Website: home-depot
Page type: review-order
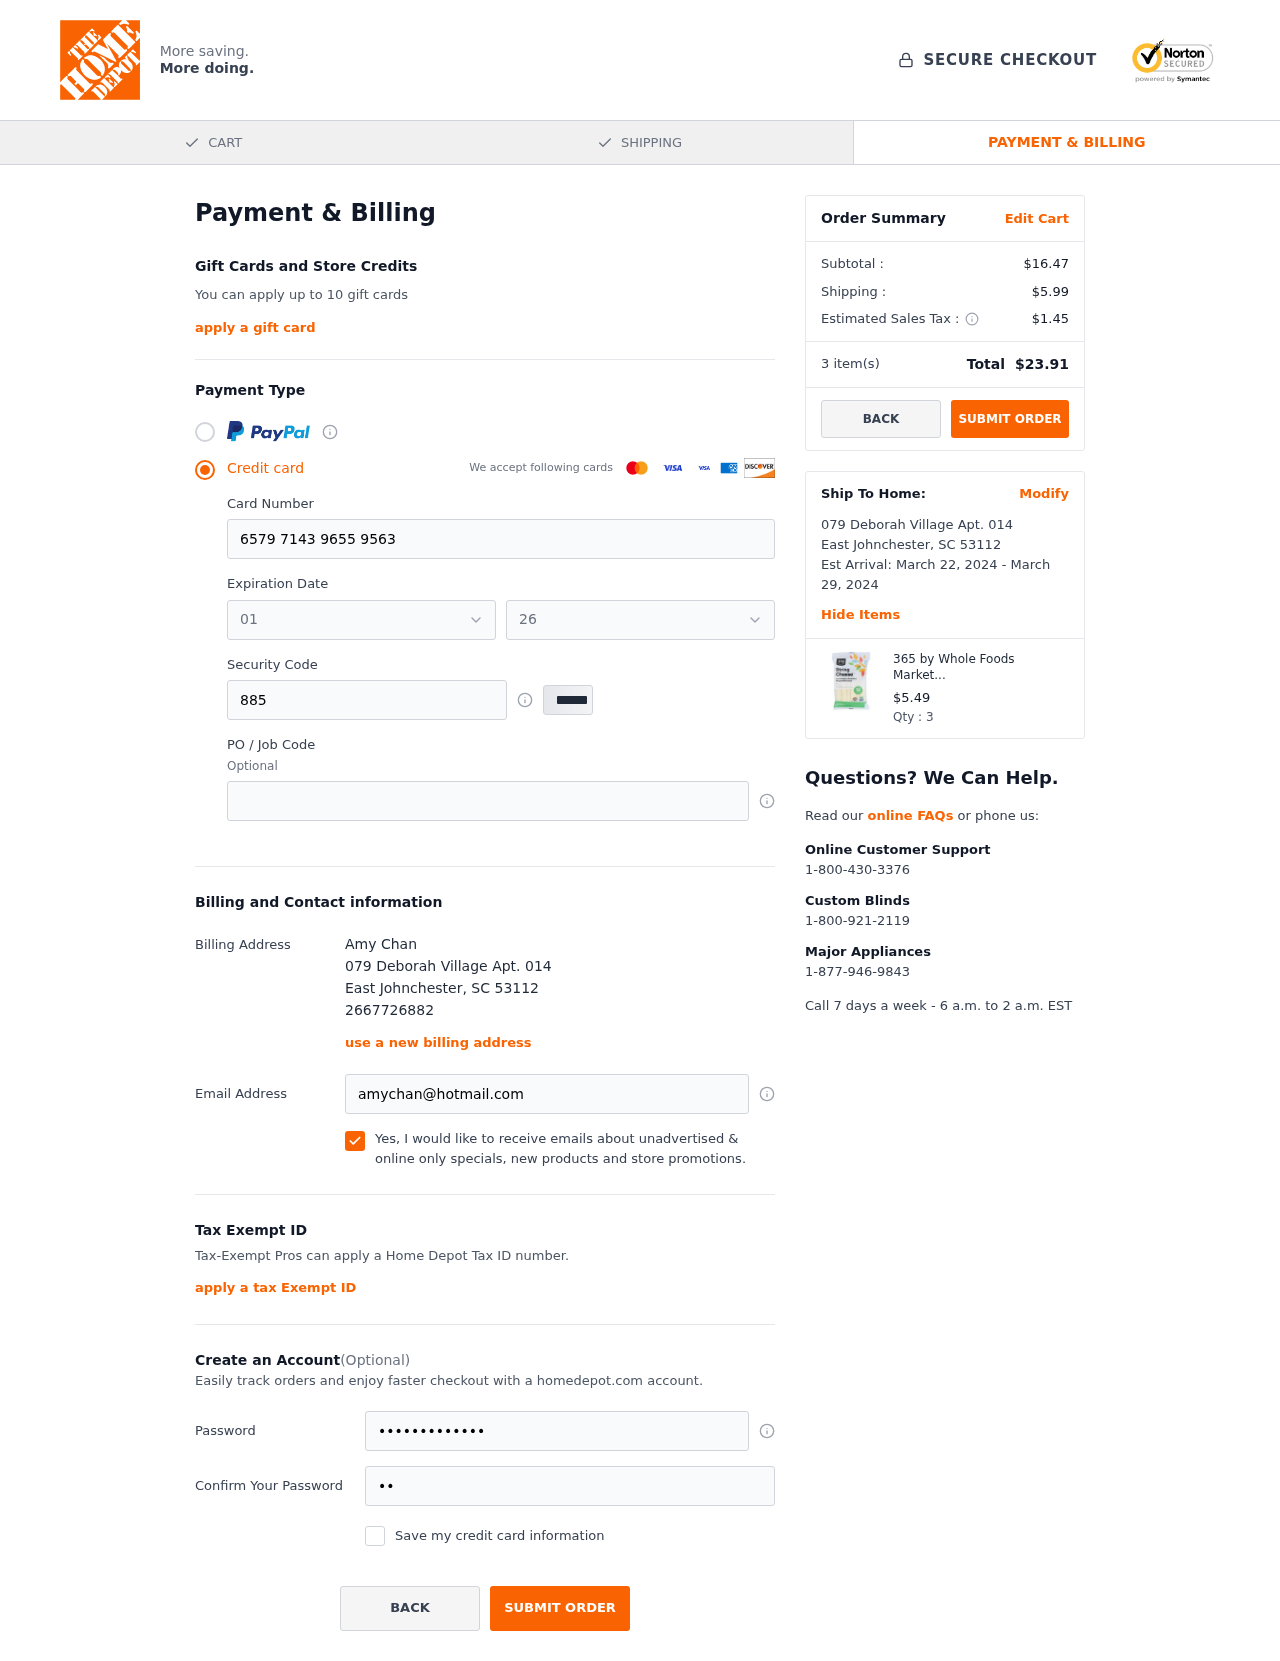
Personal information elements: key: PII_CARD_EXPIRY_MONTH
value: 01
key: PII_CARD_EXPIRY_YEAR
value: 26
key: PII_CITY
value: East Johnchester
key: PII_FULLNAME
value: Amy Chan
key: PII_PHONE
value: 2667726882
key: PII_POSTCODE
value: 53112
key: PII_STATE_ABBR
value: SC
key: PII_STREET
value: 079 Deborah Village Apt. 014
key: PII_CARD_NUMBER
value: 6579 7143 9655 9563
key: PII_CARD_CVV
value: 885
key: PII_EMAIL
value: amychan@hotmail.com
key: PII_POSTCODE_FULL
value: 53112
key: PII_POSTCODE_NUMERIC
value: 53112
Product elements: key: PRODUCT1_NAME
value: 365 by Whole Foods Market, String Cheese (12 - 1 Ounce Sticks), 12 Ounce (Packaging May Vary)
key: PRODUCT1_PRICE
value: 5.49
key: PRODUCT1_QUANTITY
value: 3
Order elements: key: ORDER_SUBTOTAL
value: $16.47
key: ORDER_SHIPPING_COST
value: $5.99
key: ORDER_TAX
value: $1.45
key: ORDER_NUM_ITEMS
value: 3
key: ORDER_TOTAL
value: $23.91
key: ORDER_SHIPPING_DATE
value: March 22, 2024
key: ORDER_DELIVERY_DATE
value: March 29, 2024